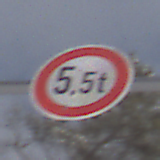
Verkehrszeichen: TatsaechlicheMasse
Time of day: MorningAfternoon
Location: Outdoor (Nature)
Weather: PartlyCloudy
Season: Winter
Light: Natural